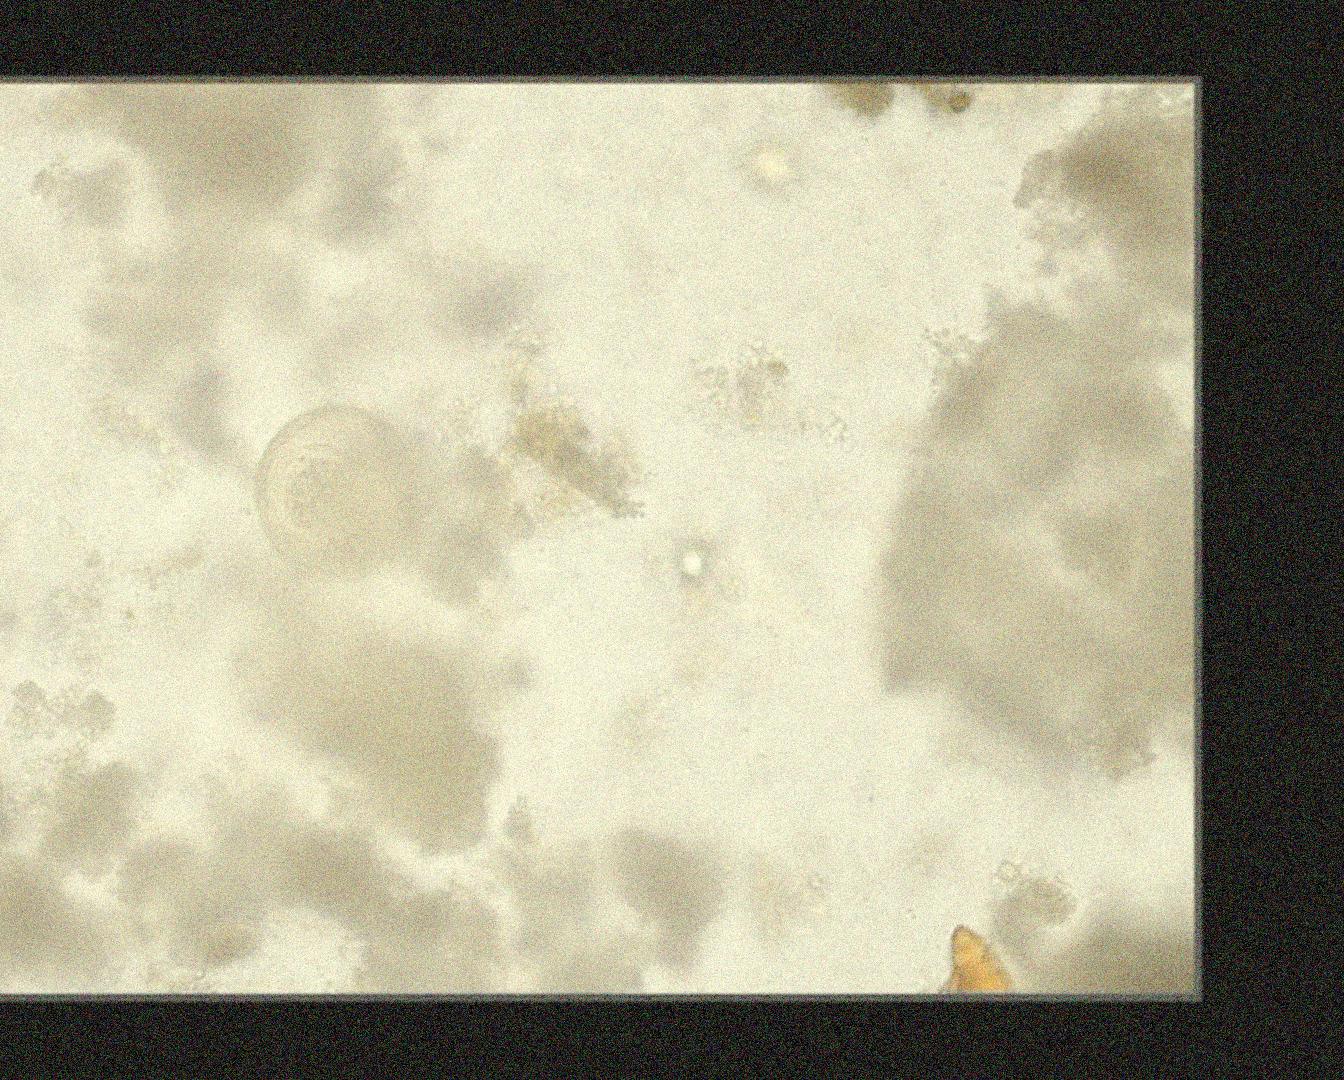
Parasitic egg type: Hymenolepis diminuta